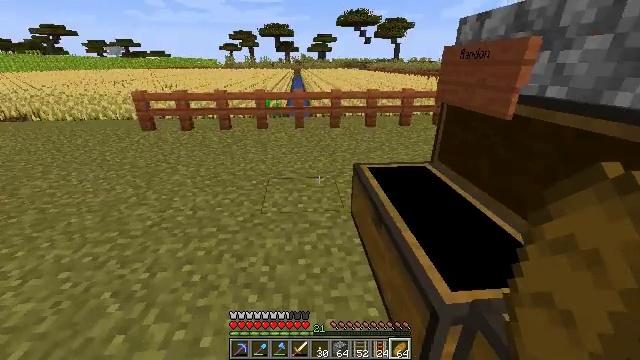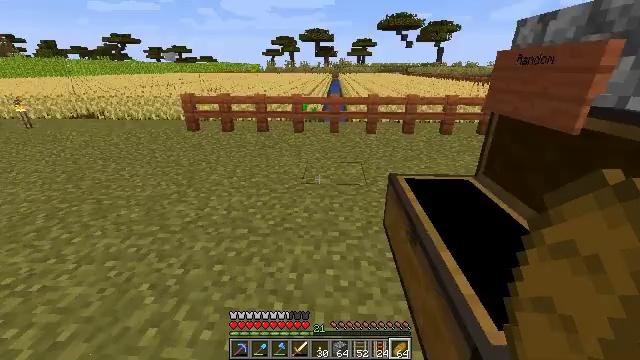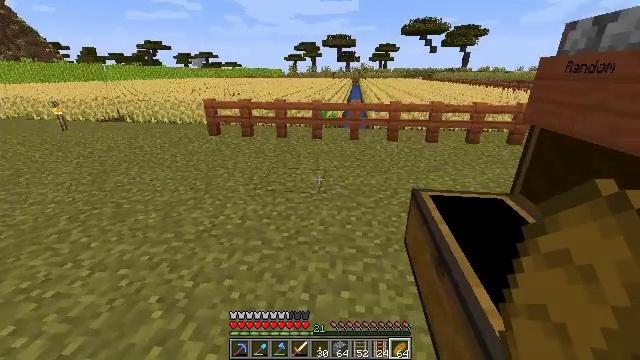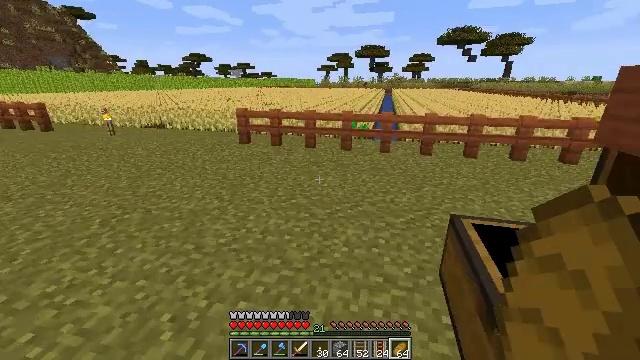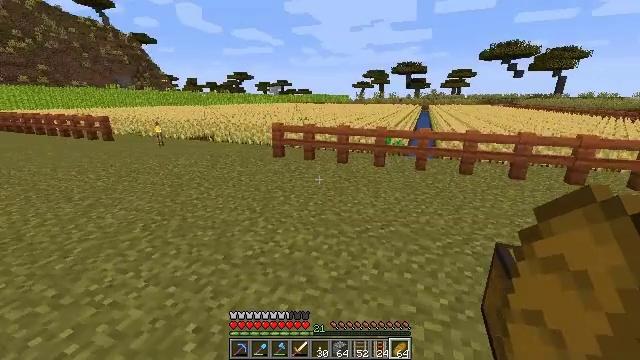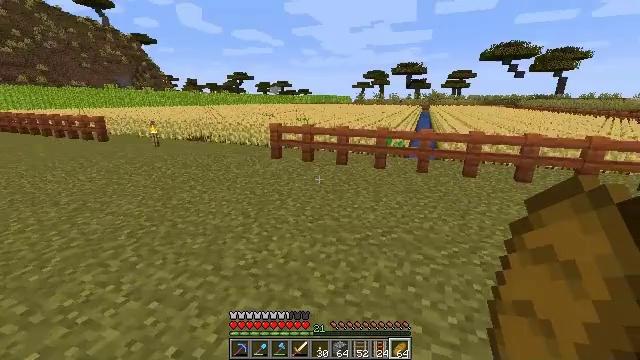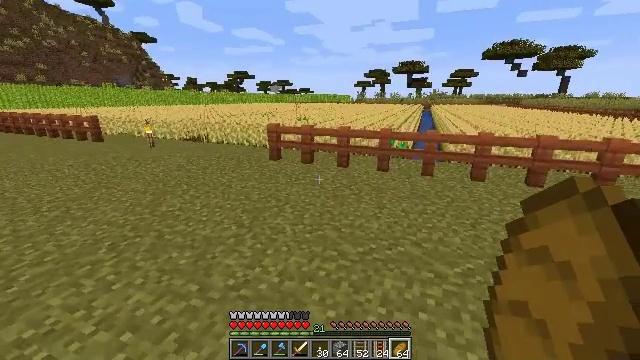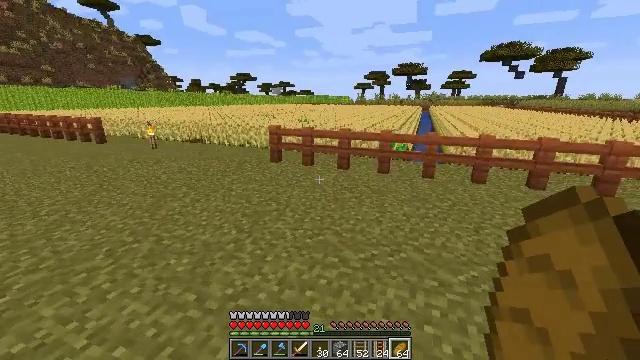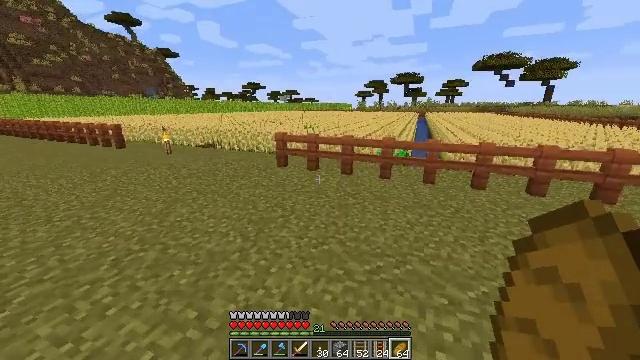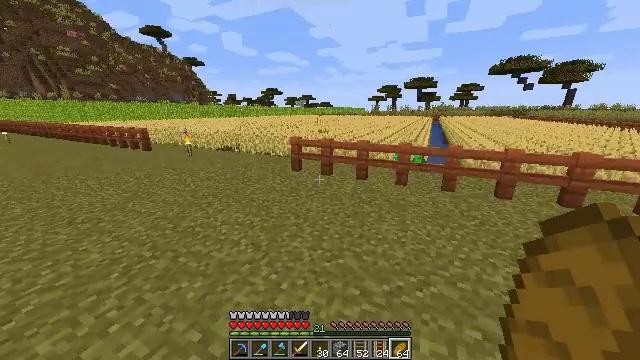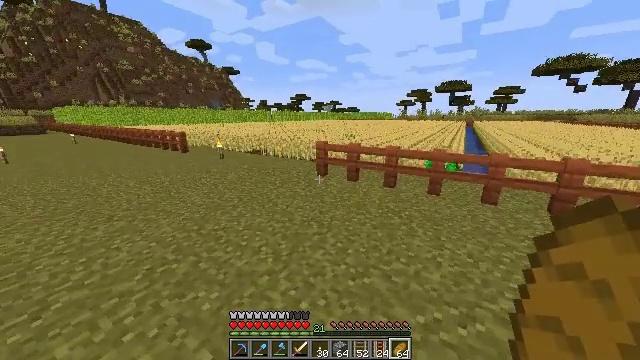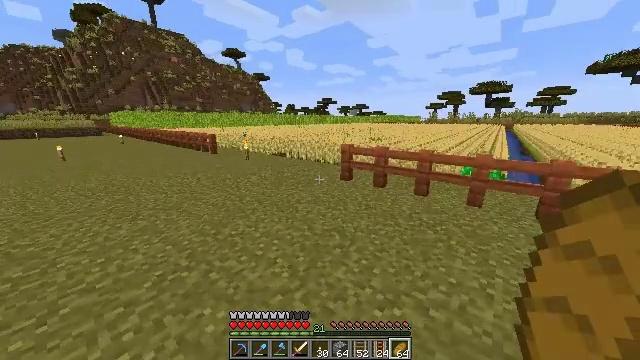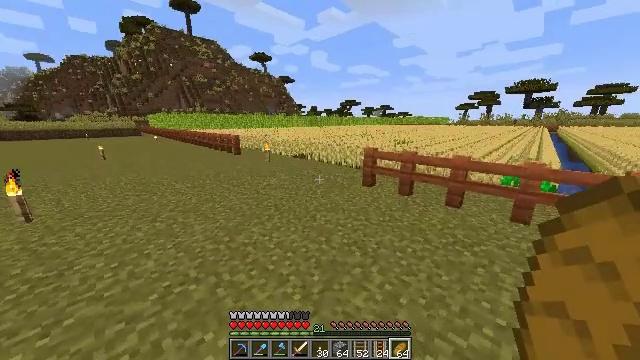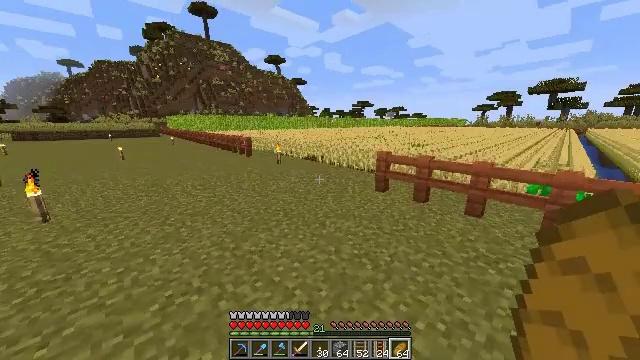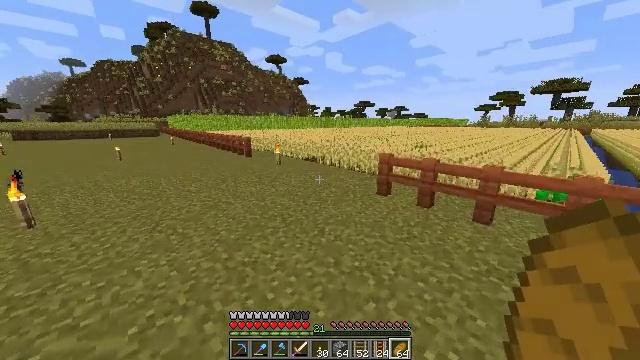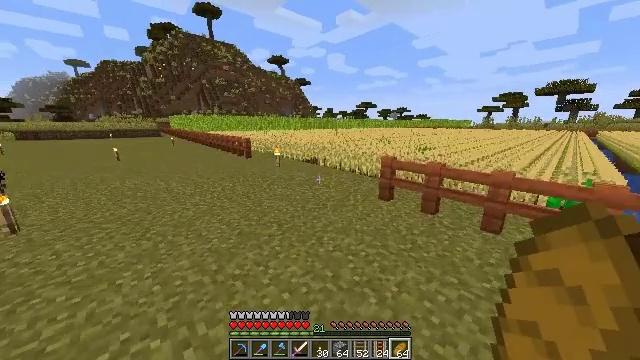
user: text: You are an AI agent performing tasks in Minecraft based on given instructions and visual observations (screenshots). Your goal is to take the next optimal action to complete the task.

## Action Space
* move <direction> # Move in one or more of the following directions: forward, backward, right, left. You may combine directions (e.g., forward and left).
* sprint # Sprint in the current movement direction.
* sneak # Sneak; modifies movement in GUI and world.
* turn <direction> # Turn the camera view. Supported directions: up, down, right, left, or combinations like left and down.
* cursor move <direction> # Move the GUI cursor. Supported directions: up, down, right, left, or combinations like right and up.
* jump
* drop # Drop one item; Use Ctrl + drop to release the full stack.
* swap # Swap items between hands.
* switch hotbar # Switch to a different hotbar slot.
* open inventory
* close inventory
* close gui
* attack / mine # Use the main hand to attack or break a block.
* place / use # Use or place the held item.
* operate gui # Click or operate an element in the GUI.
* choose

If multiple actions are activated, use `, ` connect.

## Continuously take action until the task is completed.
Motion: motion action
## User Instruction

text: Gather sugar cane for crafting.
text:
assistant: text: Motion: move forward, turn left
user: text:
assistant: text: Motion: move forward, turn left and up
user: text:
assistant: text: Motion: move forward, turn left and up
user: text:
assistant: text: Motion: move forward, turn left and up
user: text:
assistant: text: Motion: move forward
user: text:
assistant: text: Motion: move forward, sprint
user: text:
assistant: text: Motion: move forward, sprint
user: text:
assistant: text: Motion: move forward, sprint
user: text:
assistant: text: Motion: move forward, sprint, turn left
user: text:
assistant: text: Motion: move forward, sprint, turn left
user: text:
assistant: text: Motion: move forward, sprint, turn left
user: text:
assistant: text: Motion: move forward, sprint, turn left
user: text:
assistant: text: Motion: move forward, sprint, turn left
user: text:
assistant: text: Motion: move forward, sprint
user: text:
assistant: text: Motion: move forward, sprint, jump
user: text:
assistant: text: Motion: move forward, sprint, jump
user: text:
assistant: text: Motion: move forward, sprint, jump
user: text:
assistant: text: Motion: move forward, sprint, jump
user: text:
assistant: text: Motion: move forward, sprint, jump
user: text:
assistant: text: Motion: move forward, sprint, turn left
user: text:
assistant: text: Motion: move forward, sprint, turn left and up
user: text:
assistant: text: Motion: move forward, sprint, turn left
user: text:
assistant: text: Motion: move forward, sprint
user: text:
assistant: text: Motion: move forward, sprint, turn left
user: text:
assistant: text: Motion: move forward, sprint, turn left and up
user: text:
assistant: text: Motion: move forward, sprint, turn up
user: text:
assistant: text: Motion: move forward, sprint, turn left and up
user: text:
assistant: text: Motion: move forward, sprint, turn up
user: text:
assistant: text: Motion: move forward, sprint
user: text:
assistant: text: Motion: move forward, sprint